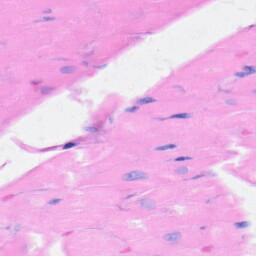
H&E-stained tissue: Heart